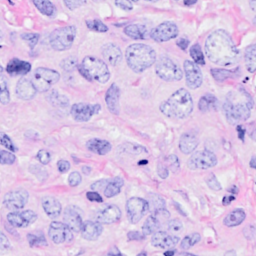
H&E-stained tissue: Breast